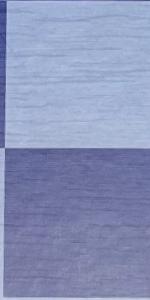
Label: Empty